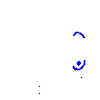
Particle: proton